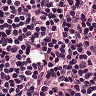
Metastatic tissue present: no